Field crop: tomato
Growth stage: 1
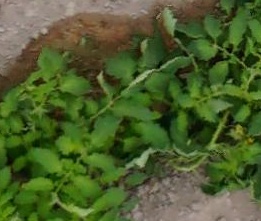
Species: tomato